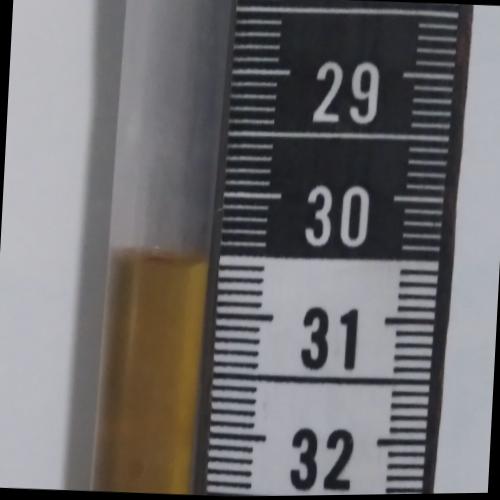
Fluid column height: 30.6 cm